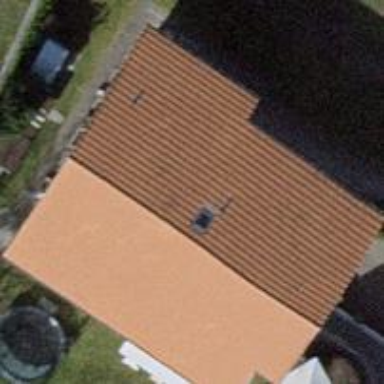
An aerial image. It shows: Gabled building.